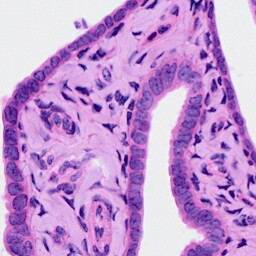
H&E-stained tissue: Ovarian